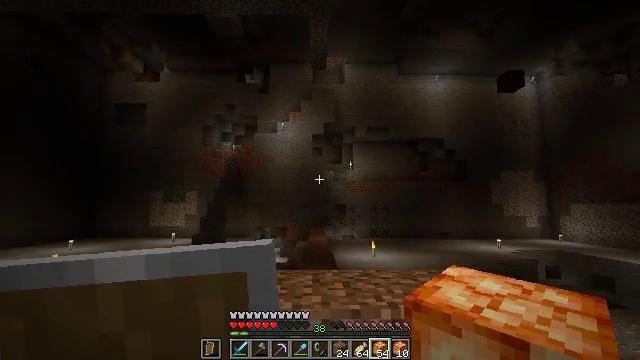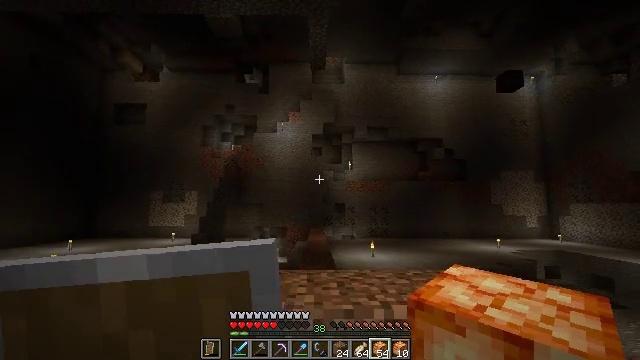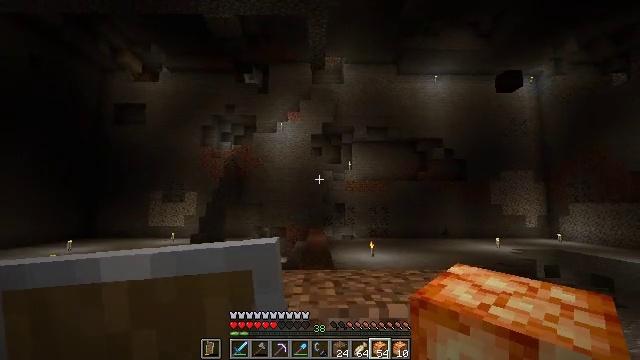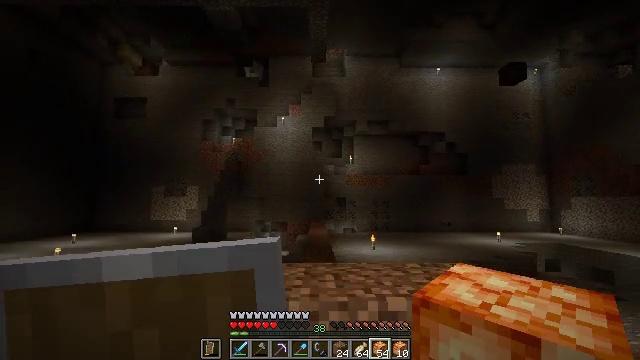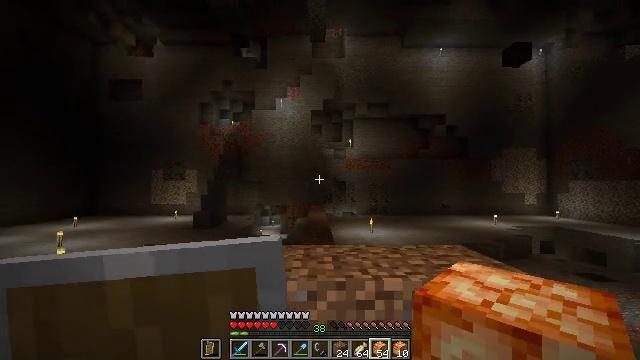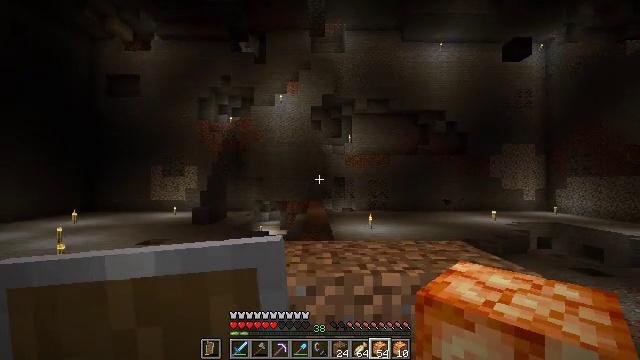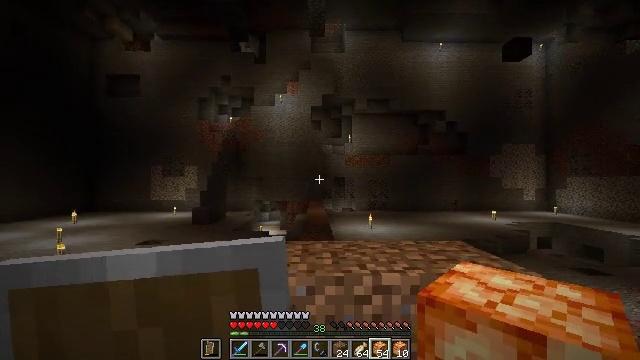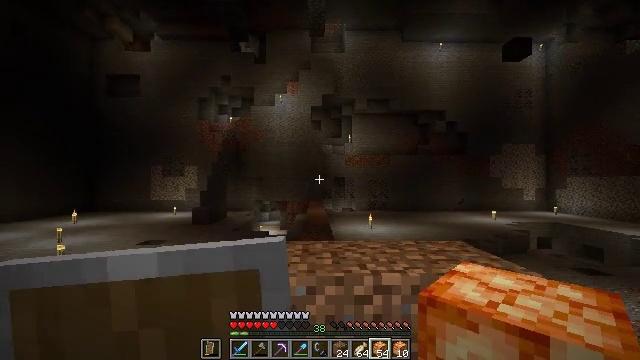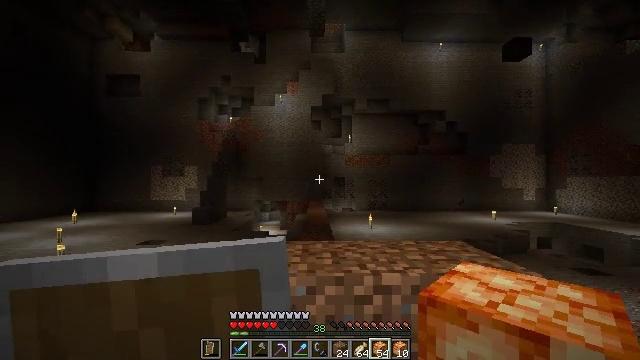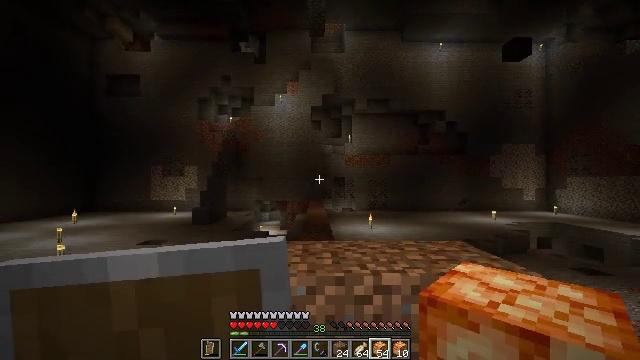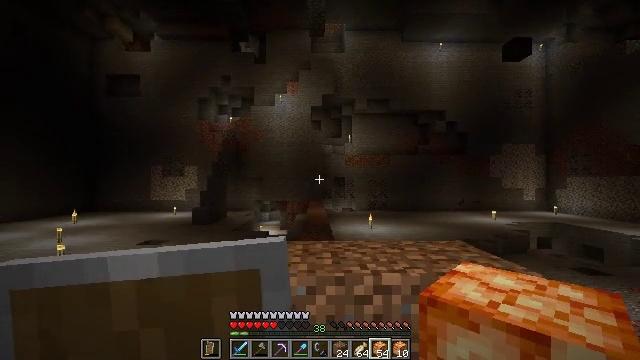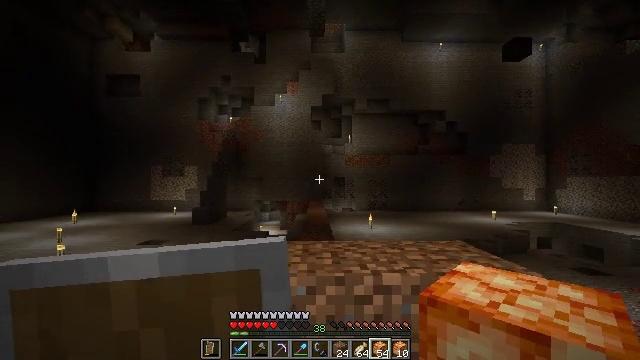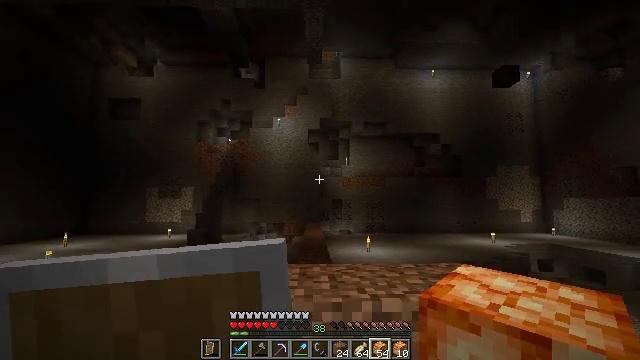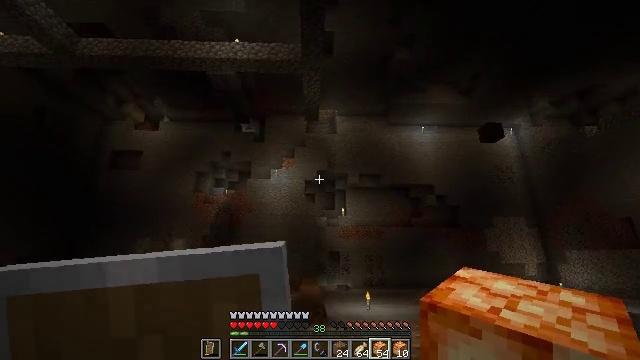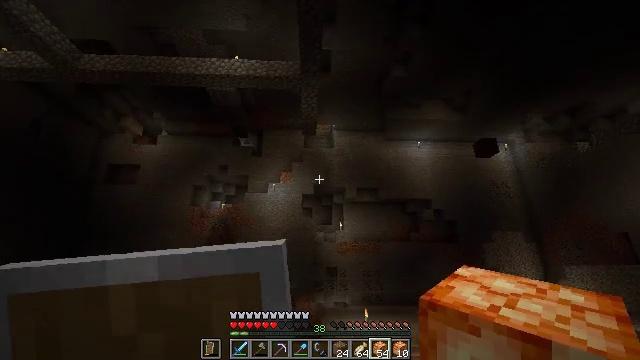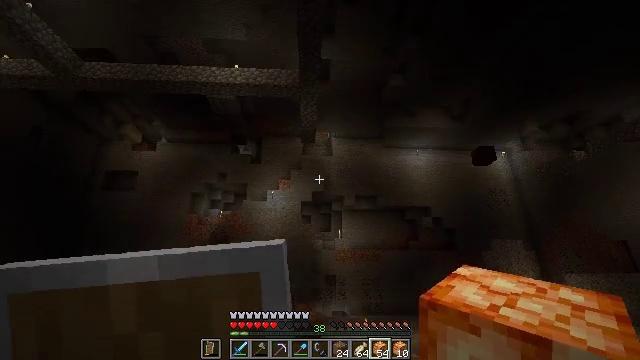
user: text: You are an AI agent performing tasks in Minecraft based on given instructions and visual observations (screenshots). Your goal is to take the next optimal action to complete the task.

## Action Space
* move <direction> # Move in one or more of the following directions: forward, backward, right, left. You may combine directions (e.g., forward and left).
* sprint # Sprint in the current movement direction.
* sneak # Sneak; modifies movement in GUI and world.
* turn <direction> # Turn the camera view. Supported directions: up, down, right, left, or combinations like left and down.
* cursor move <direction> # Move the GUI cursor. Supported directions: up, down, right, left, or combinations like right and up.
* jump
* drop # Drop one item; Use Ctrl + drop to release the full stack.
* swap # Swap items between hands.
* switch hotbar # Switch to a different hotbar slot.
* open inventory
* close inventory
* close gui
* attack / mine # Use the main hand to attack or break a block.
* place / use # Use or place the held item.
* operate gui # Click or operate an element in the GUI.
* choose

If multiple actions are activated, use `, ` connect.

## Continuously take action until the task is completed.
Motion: motion action
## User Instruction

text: Gather shroomlight from the nether.
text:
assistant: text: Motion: no_op
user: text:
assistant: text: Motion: no_op
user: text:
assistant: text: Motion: turn down
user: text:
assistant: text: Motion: turn down
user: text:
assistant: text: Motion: no_op
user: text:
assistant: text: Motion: no_op
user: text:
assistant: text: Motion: no_op
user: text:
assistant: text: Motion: no_op
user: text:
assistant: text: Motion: no_op
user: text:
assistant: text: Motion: no_op
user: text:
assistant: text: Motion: no_op
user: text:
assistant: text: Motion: turn up
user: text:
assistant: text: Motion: turn up
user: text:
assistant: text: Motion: turn up
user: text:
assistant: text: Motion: turn up
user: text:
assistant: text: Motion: no_op
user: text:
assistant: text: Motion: no_op
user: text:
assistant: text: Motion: turn down
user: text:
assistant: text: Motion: turn down
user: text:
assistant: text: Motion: turn right and down
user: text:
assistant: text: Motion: turn down
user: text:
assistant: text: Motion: turn down
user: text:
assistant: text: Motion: turn down
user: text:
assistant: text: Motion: no_op
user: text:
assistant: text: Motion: turn down
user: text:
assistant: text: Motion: turn down
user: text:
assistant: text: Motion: turn down
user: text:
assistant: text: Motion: move forward and move right, turn down
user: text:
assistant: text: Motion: move forward and move right
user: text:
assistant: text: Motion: move forward and move right